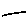
Label: line